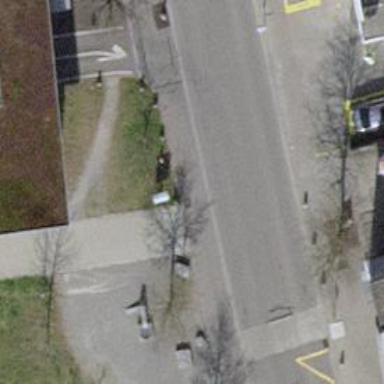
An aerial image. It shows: Advertising column.